Field crop: tomato
Growth stage: 1
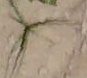
Species: cyperus